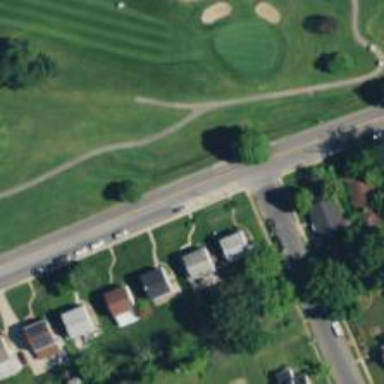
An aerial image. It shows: Grassy area designated as golf tee.